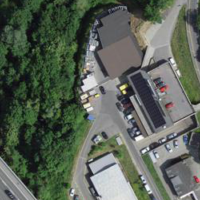
EUNIS habitat code: 57
Species observed at this site:
Allium ursinum